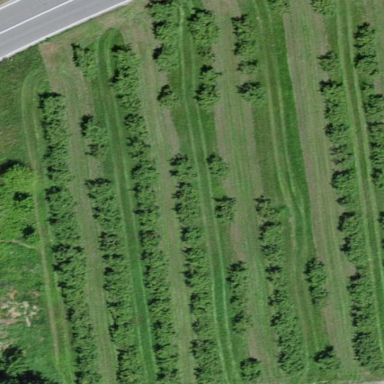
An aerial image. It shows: Orchard.